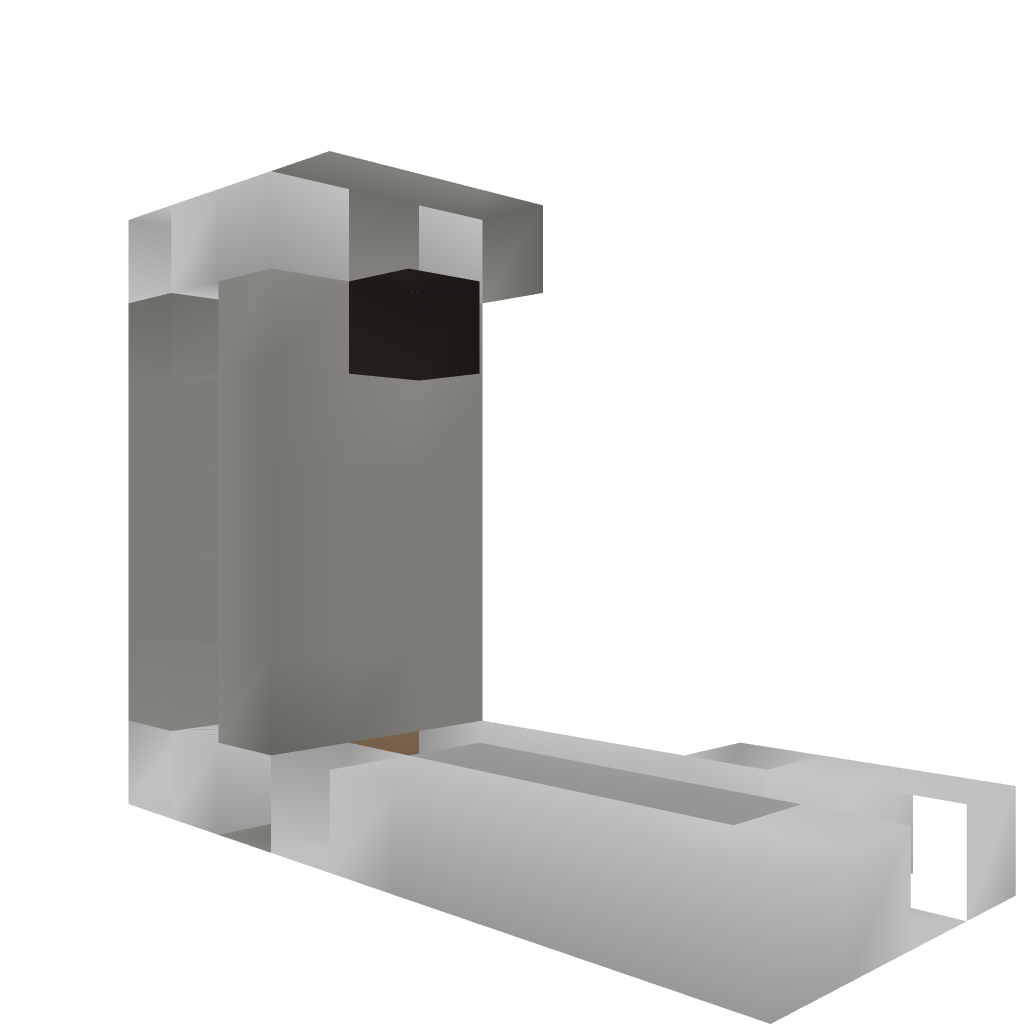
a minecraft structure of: REDSTONELESS Item Elevator 1.7.2